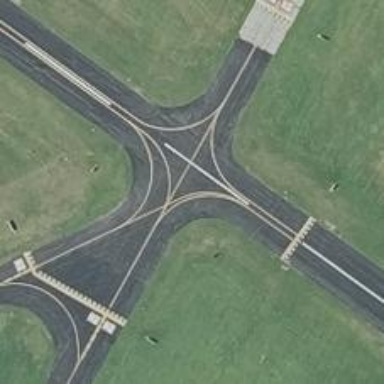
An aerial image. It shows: Image of taxiway at airport.